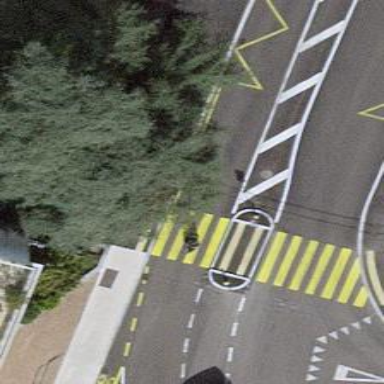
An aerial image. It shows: Marked crossing with pedestrian island.